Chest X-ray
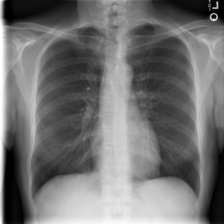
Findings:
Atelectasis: negative
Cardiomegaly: negative
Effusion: negative
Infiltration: negative
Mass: negative
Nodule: negative
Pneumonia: negative
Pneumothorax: negative
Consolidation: negative
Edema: negative
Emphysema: negative
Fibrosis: negative
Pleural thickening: negative
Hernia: negative